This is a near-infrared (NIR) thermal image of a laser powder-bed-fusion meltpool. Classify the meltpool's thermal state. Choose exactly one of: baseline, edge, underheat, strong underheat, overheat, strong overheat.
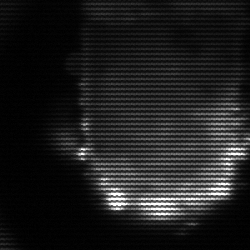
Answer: baseline